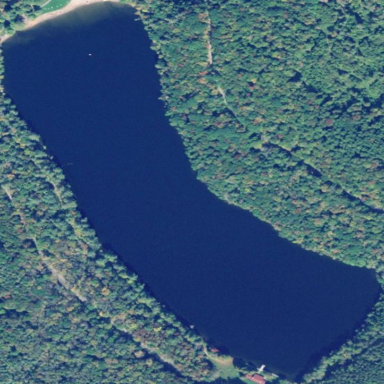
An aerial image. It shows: Serene lake surrounded by nature.